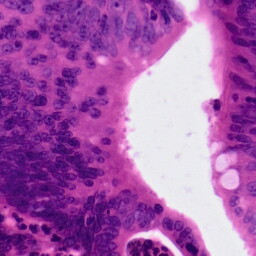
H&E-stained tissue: Colon